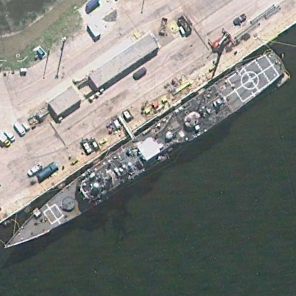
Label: cruiser